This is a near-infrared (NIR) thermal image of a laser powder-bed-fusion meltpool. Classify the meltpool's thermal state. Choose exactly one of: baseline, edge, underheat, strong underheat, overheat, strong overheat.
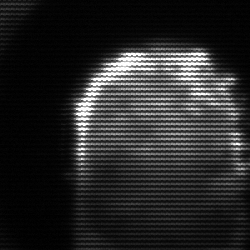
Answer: baseline